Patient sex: M
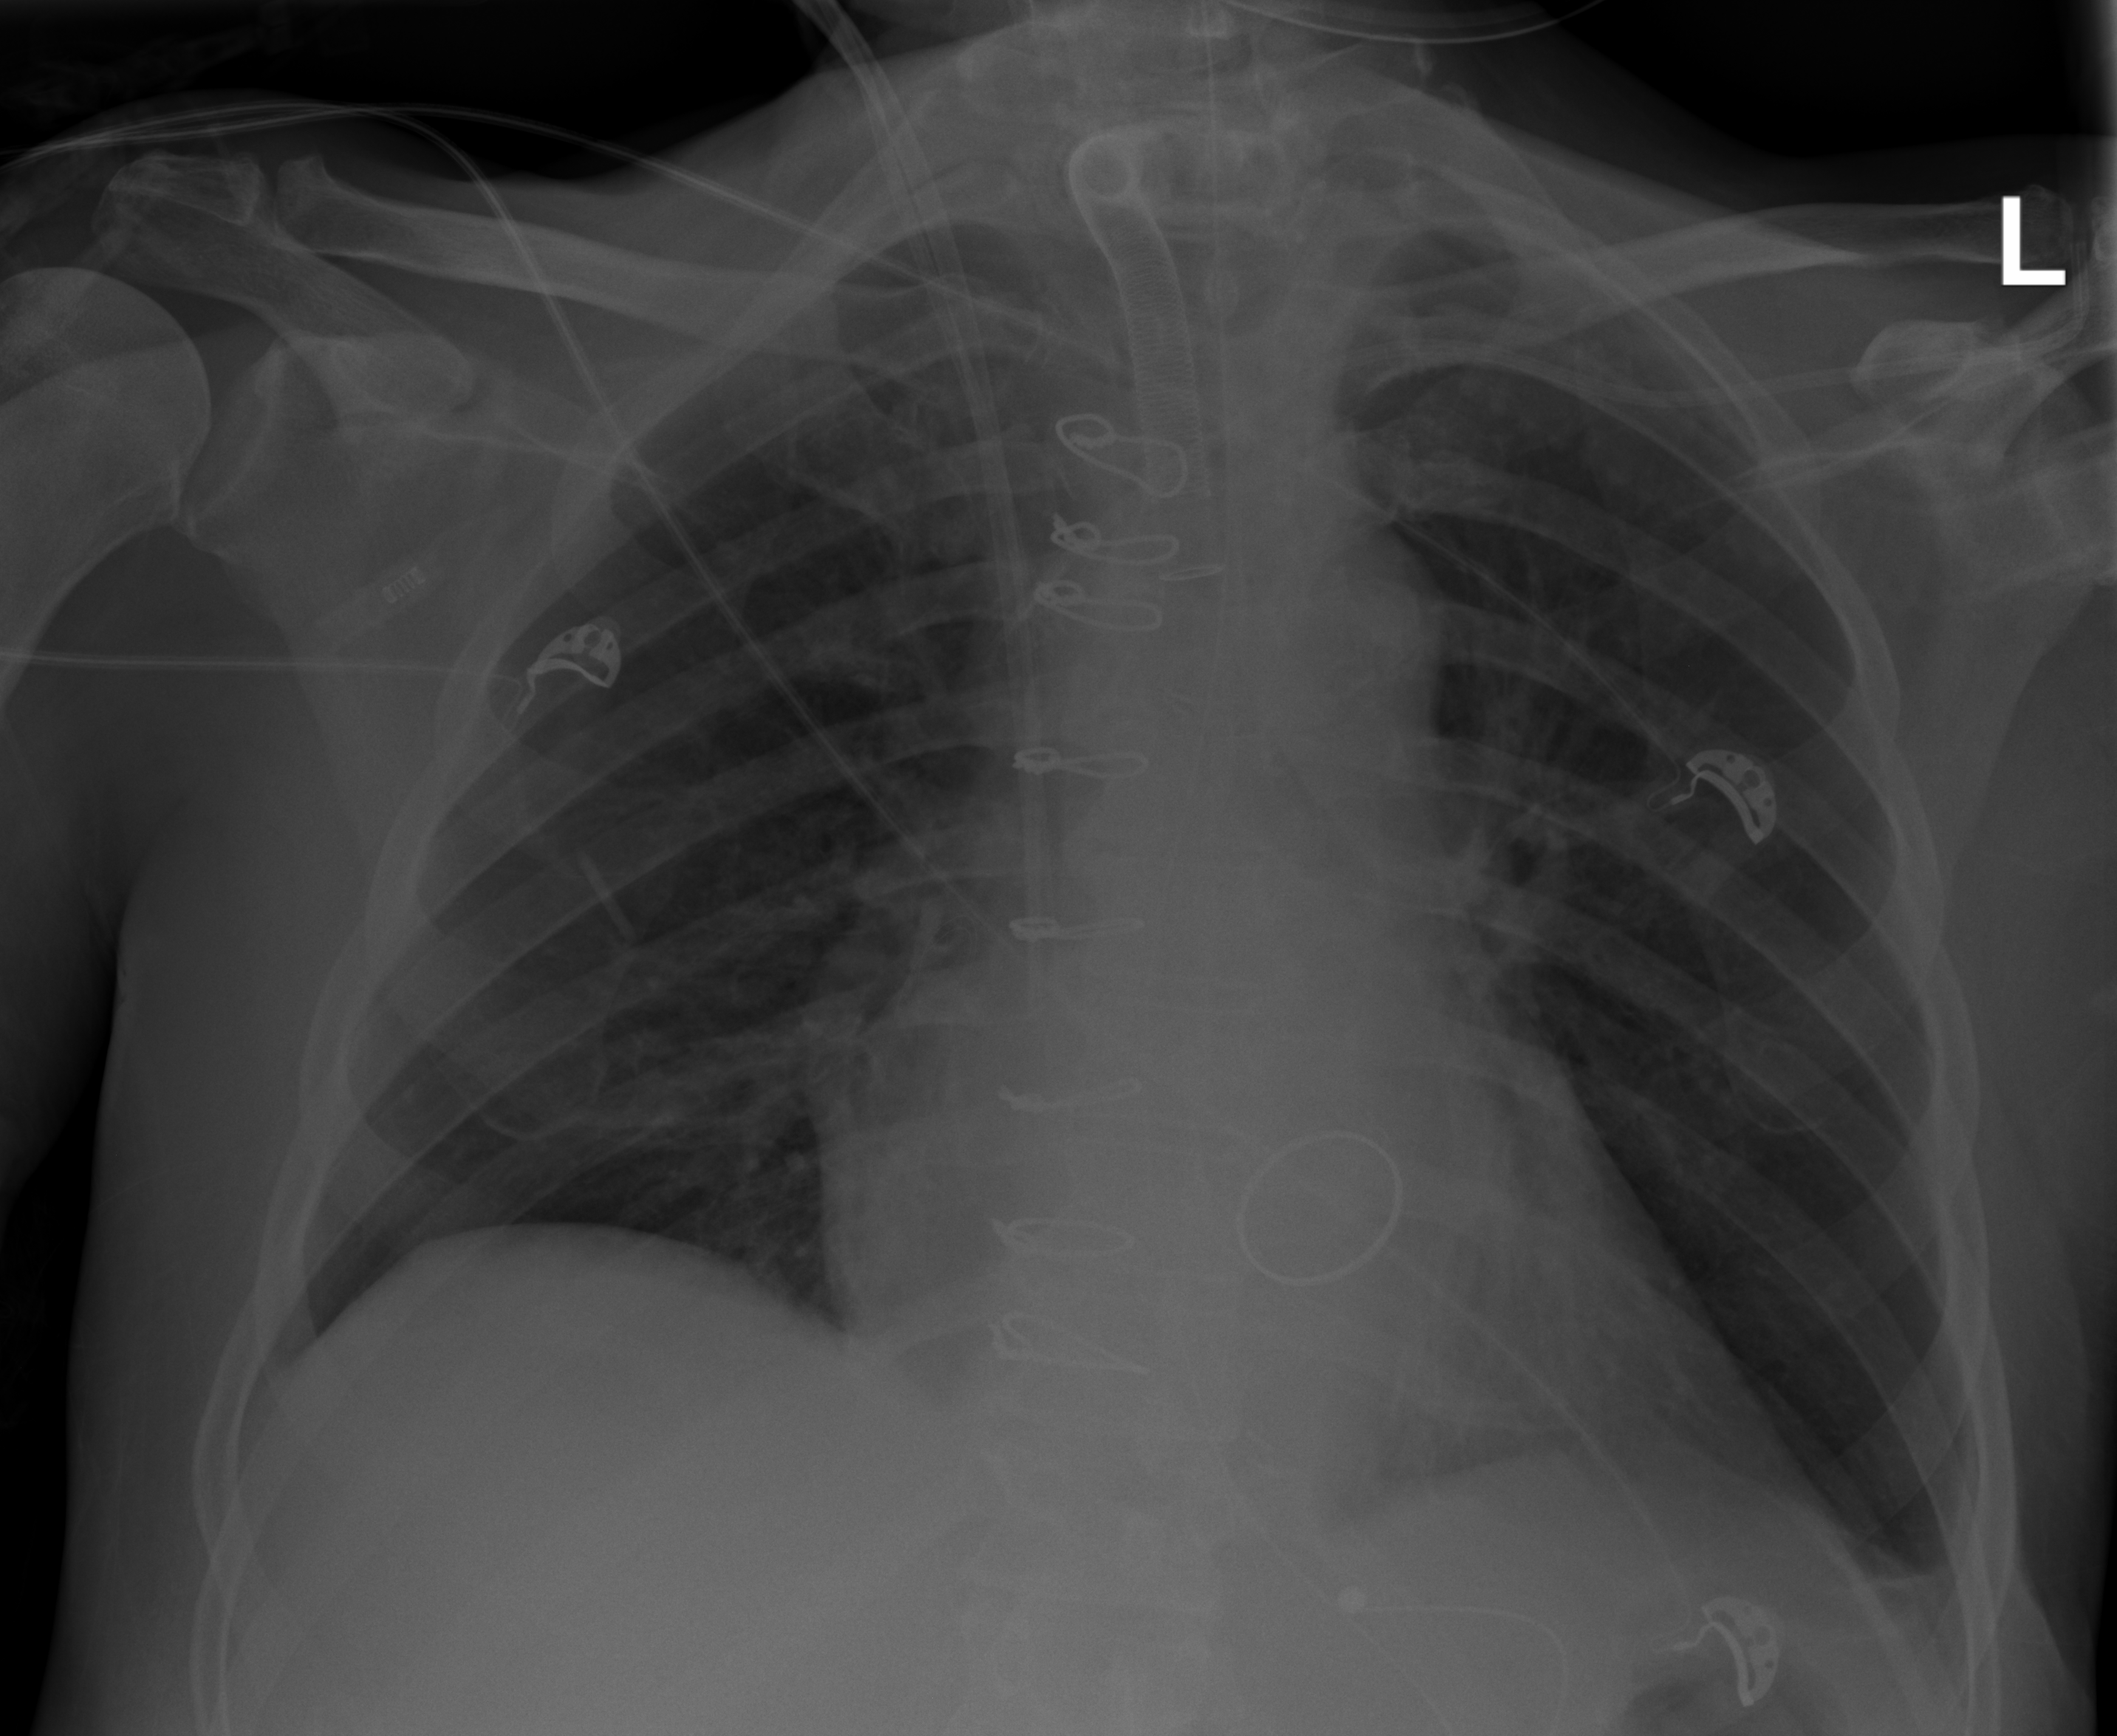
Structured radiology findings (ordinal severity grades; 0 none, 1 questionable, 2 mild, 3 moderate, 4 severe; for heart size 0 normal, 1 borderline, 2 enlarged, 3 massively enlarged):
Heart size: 0
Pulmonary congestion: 0
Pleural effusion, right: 0
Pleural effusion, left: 1
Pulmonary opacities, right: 0
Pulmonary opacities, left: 0
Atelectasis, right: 0
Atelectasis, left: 0